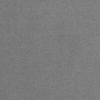
Label: dusty